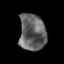
Tissue: prostate
Cell type: T cells
Senescence score: 0.3189
Nuclear area (px): 947
Mean DAPI intensity: 99.345